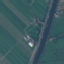
Land use / land cover: River